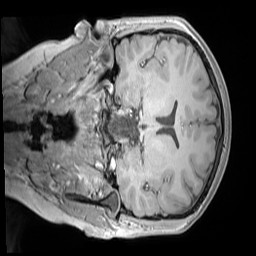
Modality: MP2RAGE
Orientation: coronal
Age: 10
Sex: female
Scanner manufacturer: siemens
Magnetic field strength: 3 T
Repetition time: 4 s
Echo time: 0.00303 s